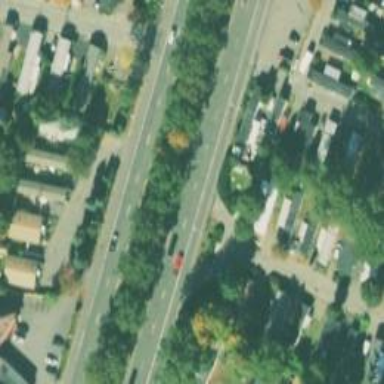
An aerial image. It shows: Asphalt trunk highway classified as expressway.